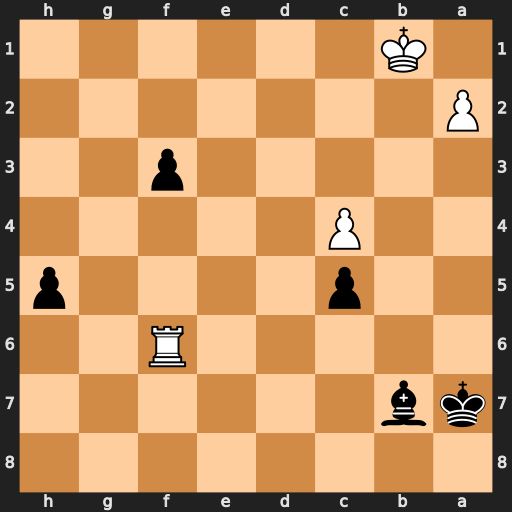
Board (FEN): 8/kb6/5R2/2p4p/2P5/5p2/P7/1K6
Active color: b
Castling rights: -
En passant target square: -
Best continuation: h4 Rd6 Bc8